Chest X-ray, PA view. Patient: 54 years old, sex F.
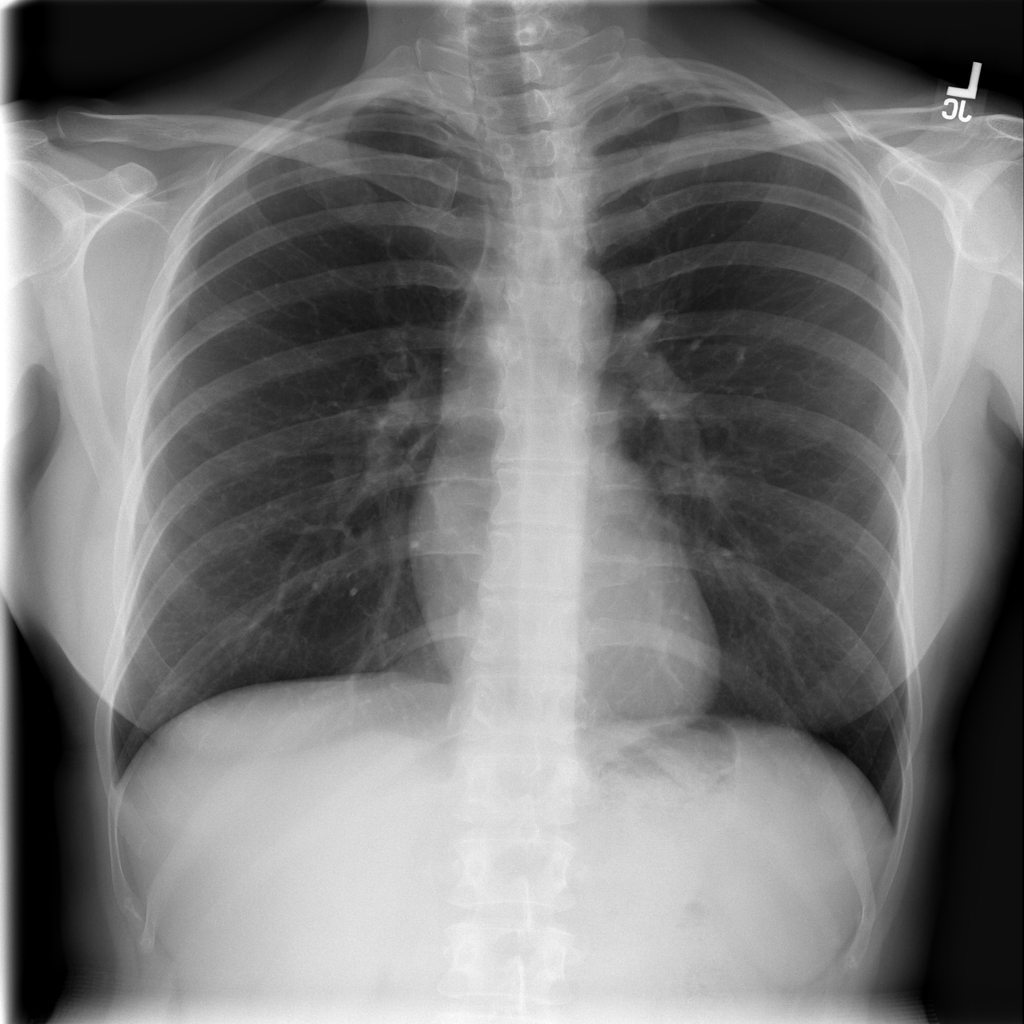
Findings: No Finding